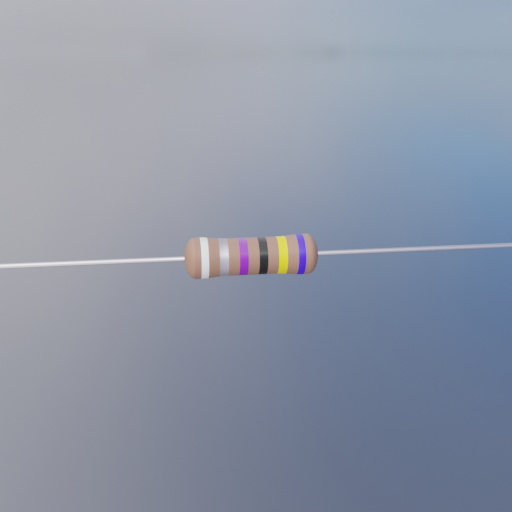
Resistor colour bands (in order): white, silver, violet, black, yellow, blue